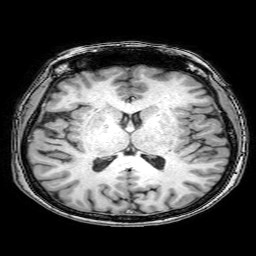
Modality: T1w
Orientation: coronal
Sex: female
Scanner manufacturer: philips
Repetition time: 0.008232 s
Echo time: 0.00377 s